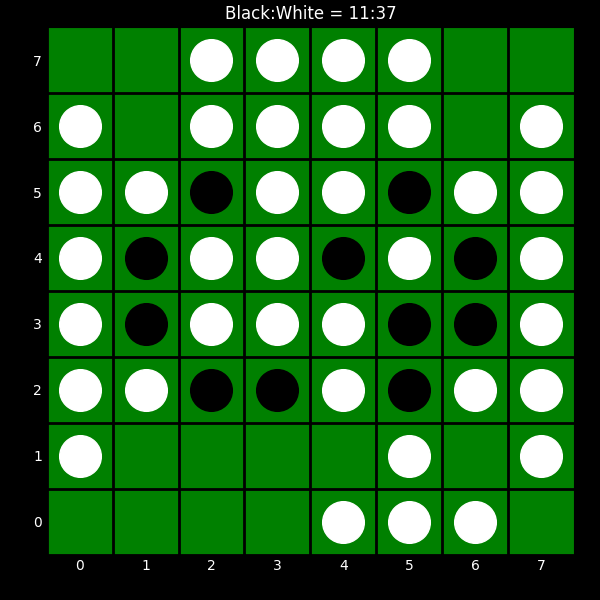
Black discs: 11
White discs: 37